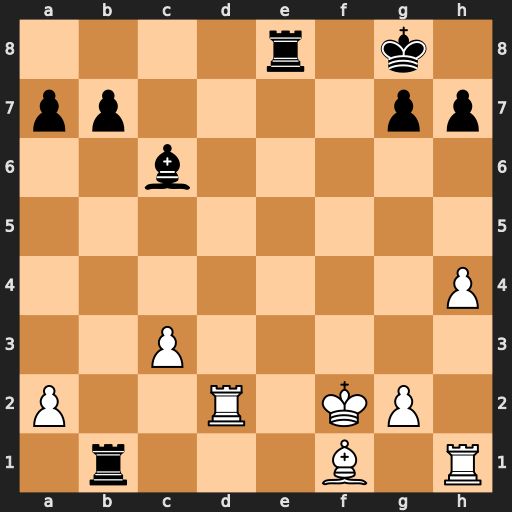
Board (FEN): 4r1k1/pp4pp/2b5/8/7P/2P5/P2R1KP1/1r3B1R
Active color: w
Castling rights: -
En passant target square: -
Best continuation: Bc4+ Kf8 Rxb1